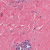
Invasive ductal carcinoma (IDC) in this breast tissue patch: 0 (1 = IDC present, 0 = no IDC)